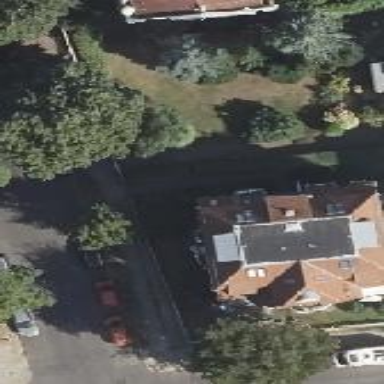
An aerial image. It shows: Apartments building with mansard roof.